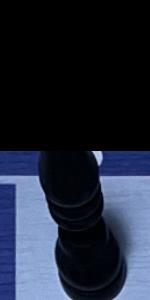
Label: Bishop_Black